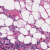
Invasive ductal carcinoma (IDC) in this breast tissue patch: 0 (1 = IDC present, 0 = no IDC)